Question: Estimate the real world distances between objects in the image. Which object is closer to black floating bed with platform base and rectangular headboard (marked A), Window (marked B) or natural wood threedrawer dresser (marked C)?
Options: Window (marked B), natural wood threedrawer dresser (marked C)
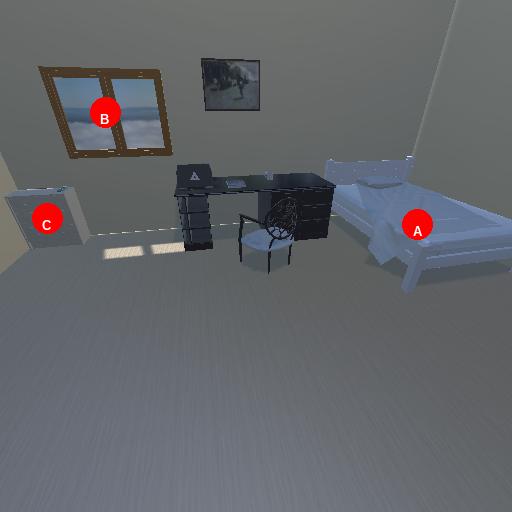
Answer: Window (marked B)